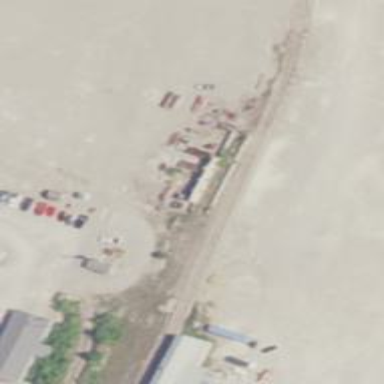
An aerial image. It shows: Railway spur service.